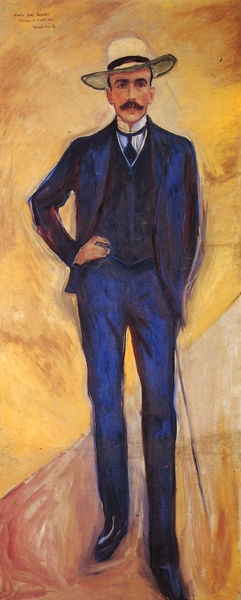
Titel: Portrait Harry Graf Kessler
Künstler: Edvard Munch
Standort: Berlin
Institution: Neue Nationalgalerie
Schlagwörter: blau, hand, mann, schatten, weiß, gelb, bunt, elegant, hell, hut, licht, orange, schwarz, strasse, blick, rot, weg, expressionismus, hochformat, anzug, bart, hose, jacke, schnurrbart, arm, kragen, stehen, bildnis, portrait, porträt, sonne, stehend, kontrast, vornehm, stock, schuhe, stab, krawatte, ernst, hutkrempe, weste, krempe, spaziergang, munch, steht, vatermörder, edvard munch, hüfte, dandy, dreiteiler, thomas mann, eleganz, graf, farbkontrast, bohemien, sacko, glau, krwatte, panamahut, schlipps, genelmann, gentelmann